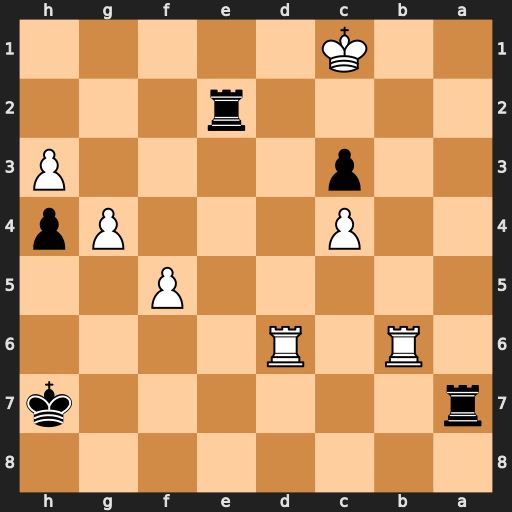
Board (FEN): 8/r6k/1R1R4/5P2/2P3Pp/2p4P/4r3/2K5
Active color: b
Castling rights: -
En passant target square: -
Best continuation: Ra1+ Rb1 Re1+